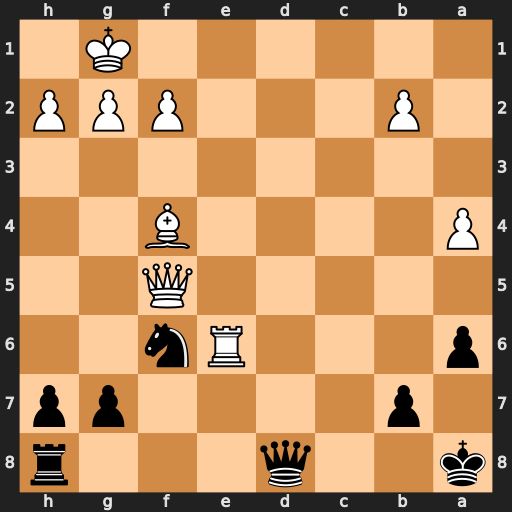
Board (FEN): k2q3r/1p4pp/p3Rn2/5Q2/P4B2/8/1P3PPP/6K1
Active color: b
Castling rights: -
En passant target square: -
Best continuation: Qd1+ Re1 Qxe1#